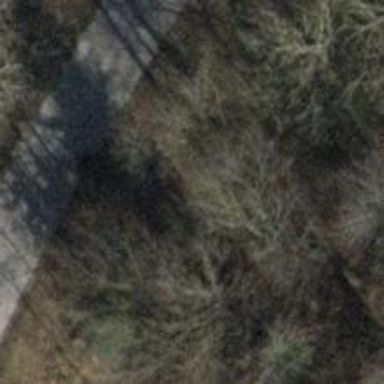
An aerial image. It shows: Brown bench.